如图，\(AB\) 为圆 \(O\) 的直径，点 \(E,F\) 在圆 \(O\) 上，\(AB \parallel EF\)，矩形 \(ABCD\) 所在平面和圆 \(O\) 所在的平面互相垂直，已知 \(AB = 2\)，\(EF = 1\).

(1)求证：平面 \(DAF \perp\) 平面 \(CBF\)；

(2)当 \(AD\) 的长为何值时，二面角 \(C-EF-B\) 的大小为 \(60^\circ\)？
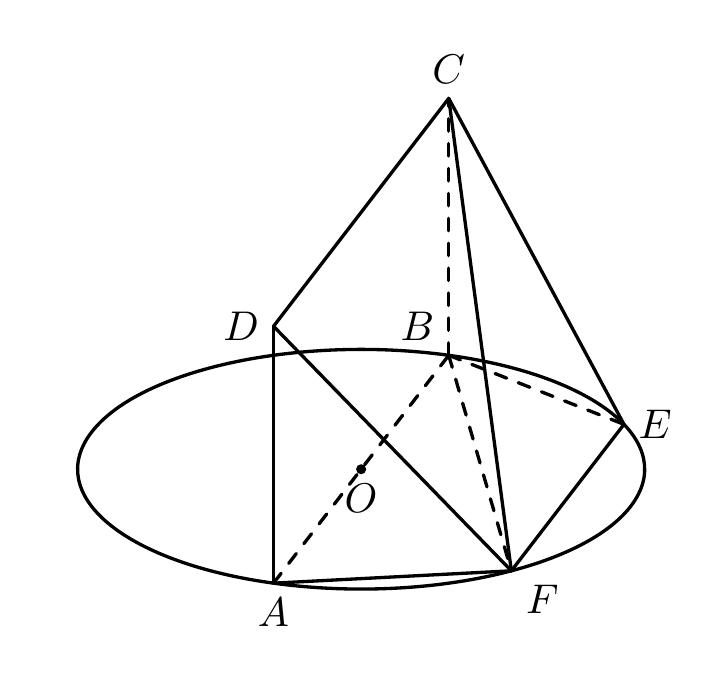
【解答】
【答案】(1) 证明见解析 \quad (2) \(AD = \frac{3}{2}\)

【知识点】证明线面垂直、证明面面垂直、面面垂直证线面垂直、已知面面角求其他量

【分析】(1) 由题意可知 \(CB \perp\) 平面 \(ABEF\)，\(AF \perp CB\)，再证 \(AF \perp\) 平面 \(CBF\)，即可证平面 \(DAF \perp\) 平面 \(CBF\)；

(2) 设 \(EF\) 中点为 \(G\)，以 \(O\) 为坐标原点，\(\overrightarrow{OA}\)，\(\overrightarrow{OG}\)，\(\overrightarrow{AD}\) 的方向分别为 \(x\)，\(y\)，\(z\) 轴的正方向建立空间直角坐标系，设 \(AD = t(t > 0)\)，求出平面 \(CEF\) 的法向量，并取平面 \(EFB\) 的一个法向量为 \(\vec{n} = (0,0,1)\)，由题意可得 \(|\cos\langle\vec{m},\vec{n}\rangle| = \cos60^\circ\)，即可求解.

【详解】(1) 证明：\(\because\) 平面 \(ABCD \perp\) 平面 \(ABEF\)，\(CB \perp AB\)，平面 \(ABCD \cap\) 平面 \(ABEF = AB\)，
\(\therefore CB \perp\) 平面 \(ABEF\).

\(\because AF \subset\) 平面 \(ABEF\)，\(\therefore AF \perp CB\)，

又 \(AB\) 为圆 \(O\) 的直径，\(\therefore AF \perp BF\)，

而 \(CB \cap BF = B\)，\(CB,BF \subset\) 平面 \(CBF\)，\(\therefore AF \perp\) 平面 \(CBF\)，

\(\because AF \subset\) 平面 \(ADF\)，\(\therefore\) 平面 \(DAF \perp\) 平面 \(CBF\).

(2) 设 \(EF\) 中点为 \(G\)，以 \(O\) 为坐标原点，\(\overrightarrow{OA}\)，\(\overrightarrow{OG}\)，\(\overrightarrow{AD}\) 的方向分别为 \(x\)，\(y\)，\(z\) 轴的正方向建立空间直角坐标系，

设 \(AD = t(t > 0)\)，则 \(C(-1,0,t)\)，\(E\left(-\frac{1}{2},\frac{\sqrt{3}}{2},0\right)\)，\(F\left(\frac{1}{2},\frac{\sqrt{3}}{2},0\right)\)，\(B(-1,0,0)\)，

\(\therefore \overrightarrow{EF} = (1,0,0)\)，\(\overrightarrow{CF} = \left(\frac{3}{2},\frac{\sqrt{3}}{2},-t\right)\)，

设平面 \(CEF\) 的法向量为 \(\vec{m} = (x,y,z)\)，则
\[
\begin{cases}
\vec{m} \cdot \overrightarrow{EF} = 0 \\
\vec{m} \cdot \overrightarrow{CF} = 0
\end{cases},
\]
即
\[
\begin{cases}
x = 0 \\
\frac{3}{2}x + \frac{\sqrt{3}}{2}y - tz = 0
\end{cases},
\]
令 \(z = \sqrt{3}\)，可得 \(\vec{m} = (0,2t,\sqrt{3})\)，

取平面 \(EFB\) 的一个法向量为 \(\vec{n} = (0,0,1)\)，

\[
|\cos\langle\vec{m},\vec{n}\rangle| = \cos60^\circ,
\]
即
\[
\frac{1}{2} = \frac{|\vec{m} \cdot \vec{n}|}{|\vec{m}||\vec{n}|} = \frac{\sqrt{3}}{\sqrt{4t^2 + 3}},
\]
解得 \(t = \frac{3}{2}\)，

则当 \(AD\) 的长为 \(\frac{3}{2}\) 时，二面角 \(C-EF-B\) 的大小为 \(60^\circ\).
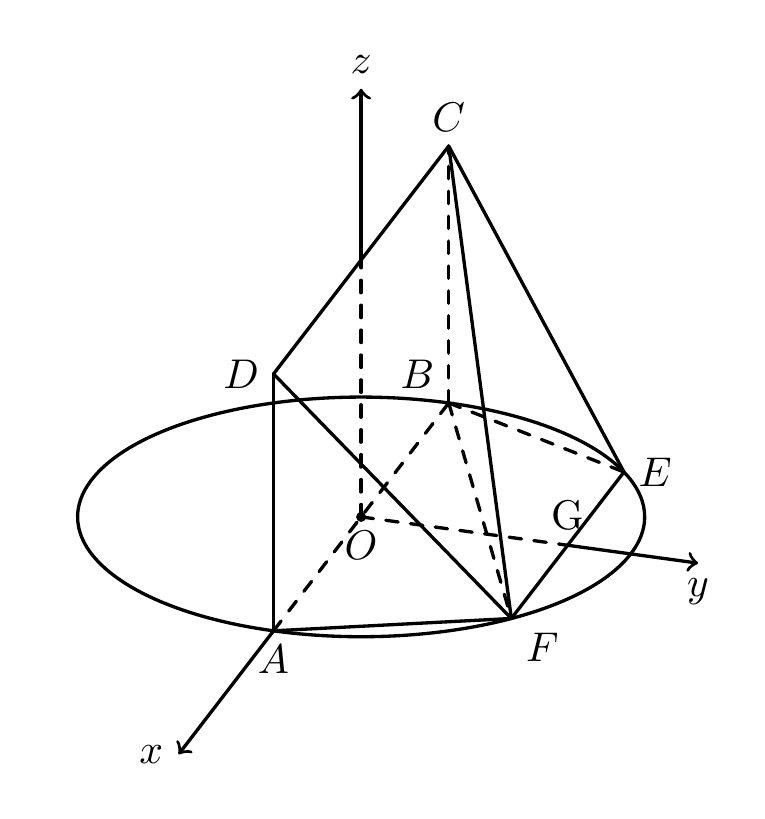